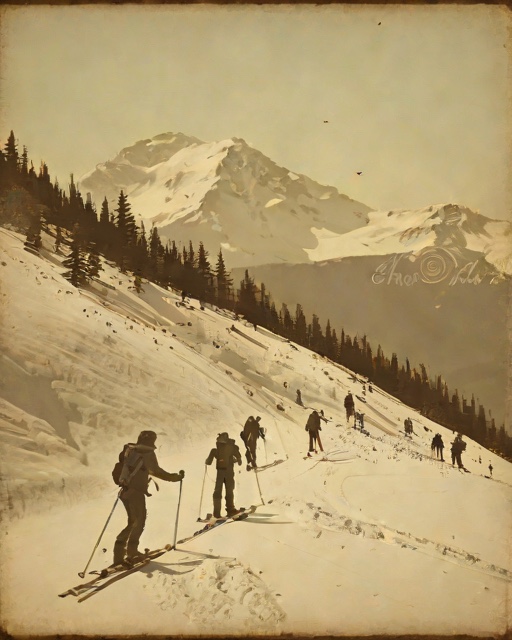
Category: Winter